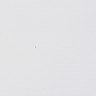
Metastatic tissue present: no